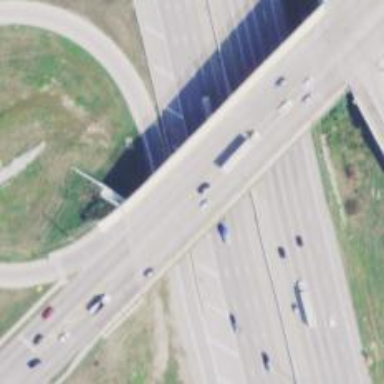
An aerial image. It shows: Primary highway with bridge.